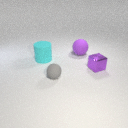
small purple metal cube to the right of small gray rubber sphere